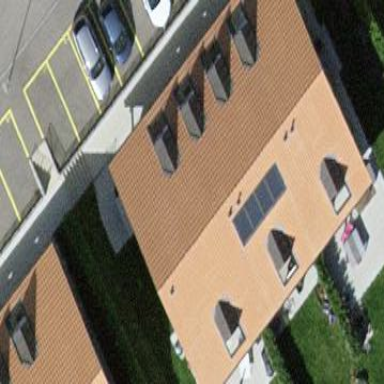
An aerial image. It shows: Residential building.